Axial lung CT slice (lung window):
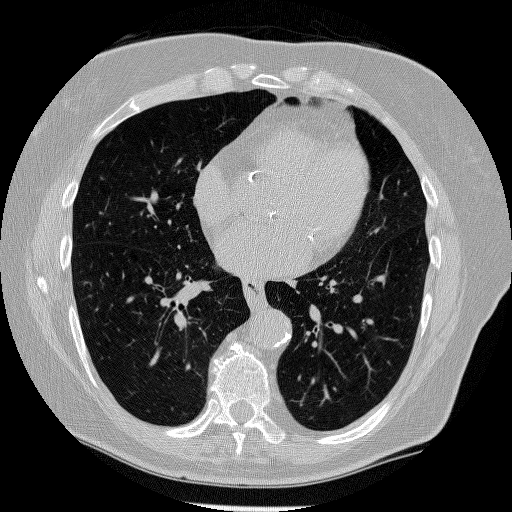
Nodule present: no